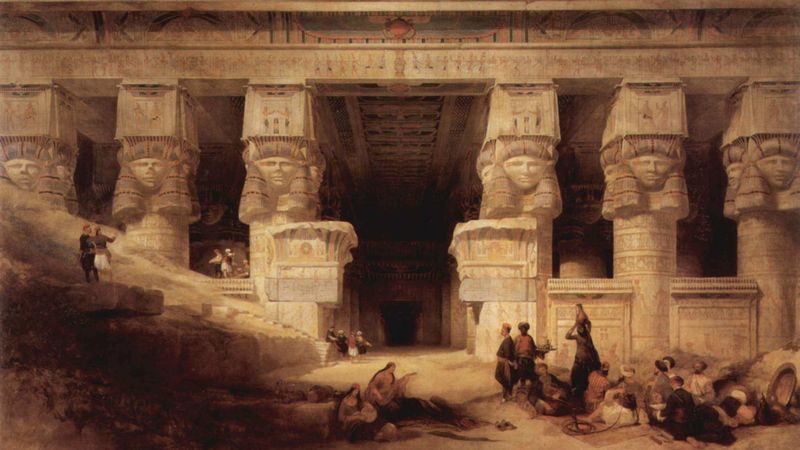
Titel: Der Tempel der Dendera
Künstler: David Roberts
Standort: Bristol
Institution: City Museum and Art Gallery
Schlagwörter: blau, dunkel, gemälde, kopf, mann, schatten, weiß, aquarell, frauen, gelb, menschen, ocker, sand, sitzen, braun, frau, grau, hell, köpfe, licht, männer, orange, pfeiler, raum, schwarz, säule, säulen, tür, zeichnung, dach, gebäude, gürtel, haus, rot, beige, gesellschaft, malerei, gesichter, wand, architektur, mensch, sockel, stein, steine, tragen, bild, schauen, öl, erde, hügel, brücke, sonne, haare, realismus, decke, händler, innen, gitarre, musik, musiker, höhle, arbeit, krug, vase, relief, liegen, perspektive, türen, hang, wüste, pause, rast, besucher, figuren, ölgemälde, querformat, treppe, treppen, inschrift, musizieren, durchgang, stufen, kammer, podest, betrachtung, betrachter, halle, eingang, gang, kolonnade, ruine, stütze, antike, orient, seil, reihe, schlange, leinwand, ruinen, trommel, kapitelle, kapitell, fries, gesims, skulpturen, grab, mauern, gräber, reise, historienmalerei, grotte, schwartz, menschengruppe, könige, tempel, kassettendecke, heiligtum, laute, bode, pyramide, schemen, forschung, tourist, kopfschmuck, turban, besichtigung, saphir, grabmal, sphinx, ägyptisch, monument, ägypten, lager, kalk, touristen, lagern, masken, mittig, ausgrabung, luxor, kairo, trommeln, pyramiden, häupter, hiroglyphen, pharao, rundpfeiler, wasserträger, pharaonen, sphinxen, einheimische, winkelmann, entdeckung, archöologen, tal der könige, rundsäulen, historienmalerie, orientalisierend, chasseriau, pharaos, hatschepsut